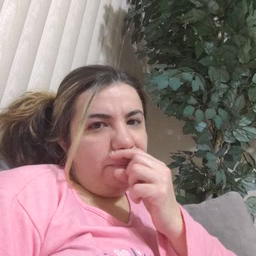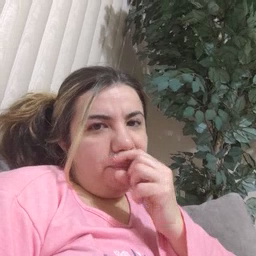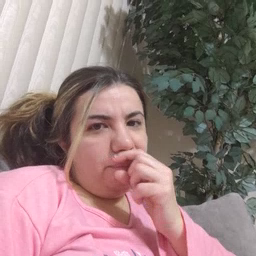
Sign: bug